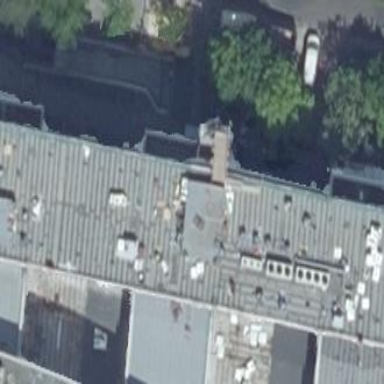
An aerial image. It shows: Building with grey roof and white exterior.